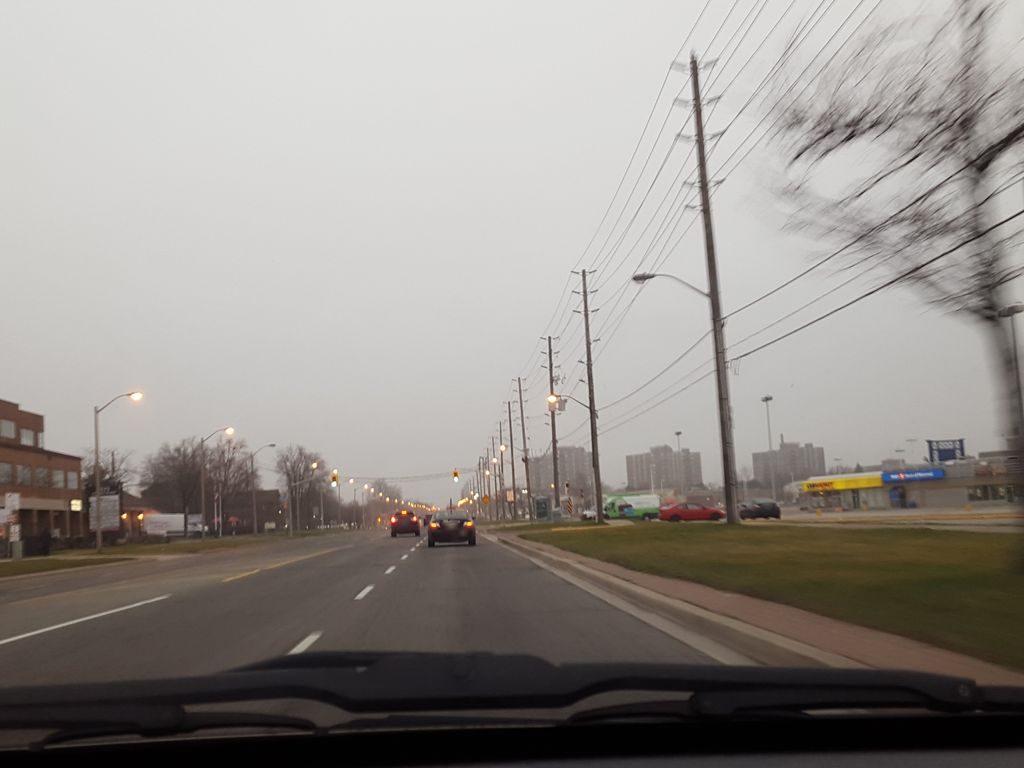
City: toronto